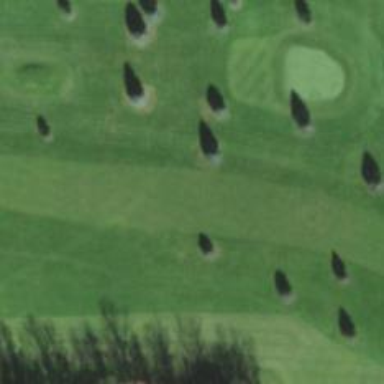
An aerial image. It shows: Golf hole.